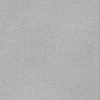
Label: dusty